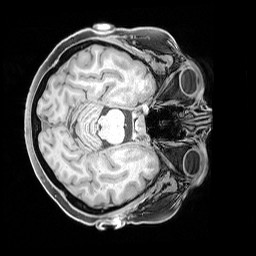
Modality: T1w
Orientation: axial
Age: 53
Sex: female
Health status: healthy
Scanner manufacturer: siemens
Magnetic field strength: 3 T
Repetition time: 1.65 s
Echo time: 0.00182 s